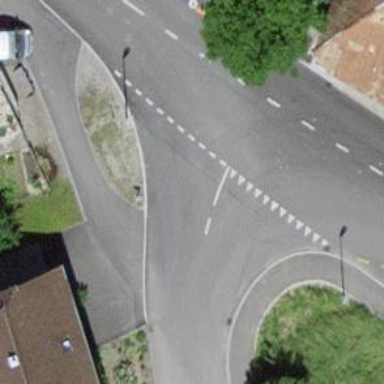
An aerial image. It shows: Road with "give way" sign.